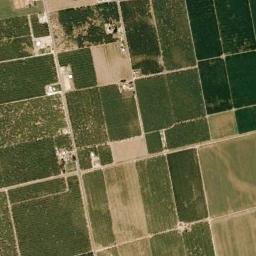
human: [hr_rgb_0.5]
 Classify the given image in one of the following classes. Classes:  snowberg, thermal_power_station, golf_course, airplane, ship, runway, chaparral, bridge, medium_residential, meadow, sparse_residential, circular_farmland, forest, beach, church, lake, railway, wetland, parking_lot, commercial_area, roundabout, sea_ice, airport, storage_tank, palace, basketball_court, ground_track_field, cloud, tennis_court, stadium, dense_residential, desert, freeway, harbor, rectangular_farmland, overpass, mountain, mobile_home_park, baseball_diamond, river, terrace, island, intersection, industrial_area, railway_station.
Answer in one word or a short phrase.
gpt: rectangular_farmland